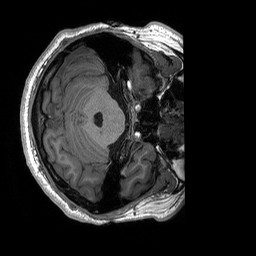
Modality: T1w
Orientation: axial
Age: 18
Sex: male
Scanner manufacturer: siemens
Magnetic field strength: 3 T
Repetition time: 2.53 s
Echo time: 0.00227 s